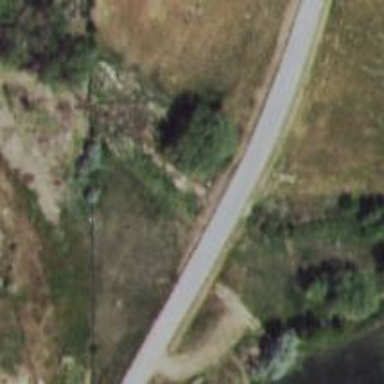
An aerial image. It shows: Culvert tunnel under canal.